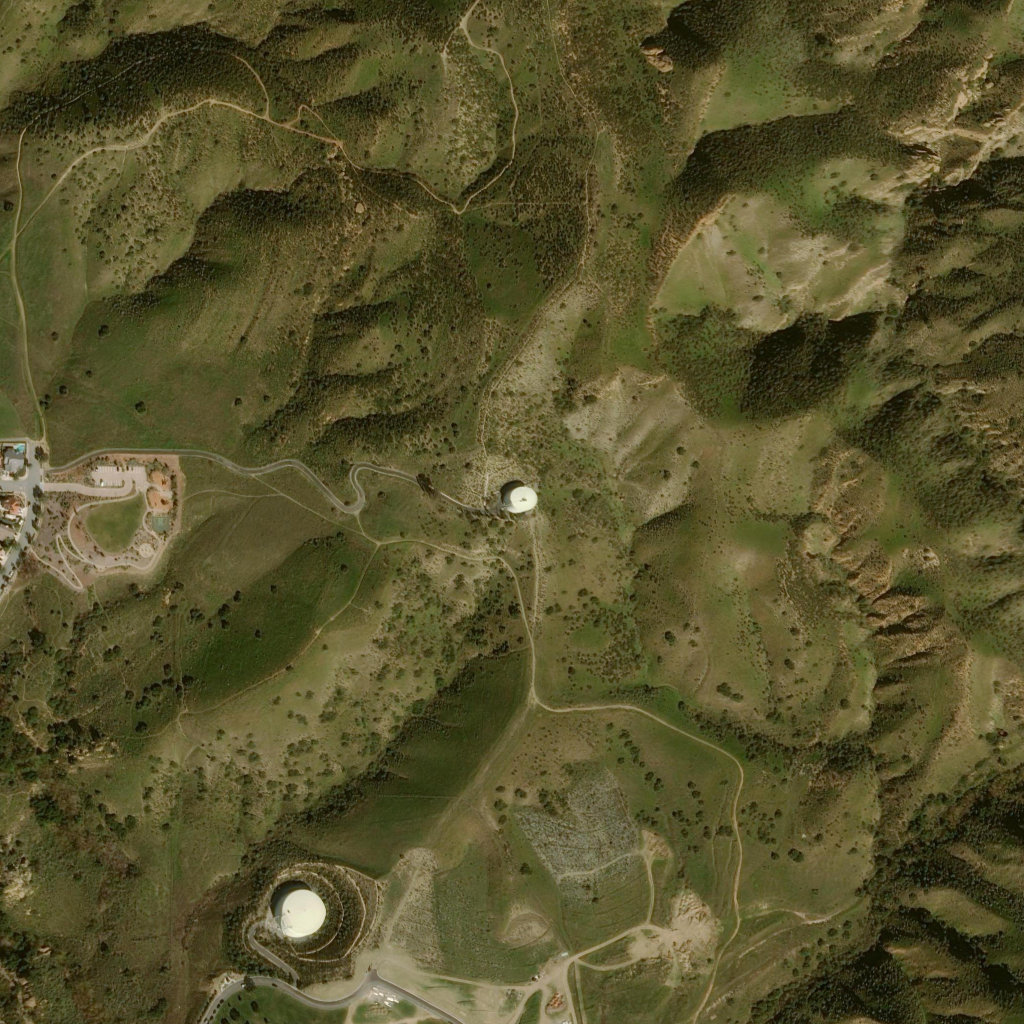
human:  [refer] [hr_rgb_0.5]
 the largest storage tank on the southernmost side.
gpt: <box>[[26, 86, 32, 92, 0]]</box>